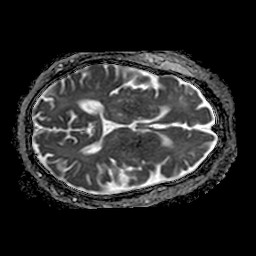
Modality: ADC
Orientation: axial
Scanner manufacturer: philips
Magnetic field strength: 1.5 T
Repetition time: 3.838 s
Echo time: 0.09755 s